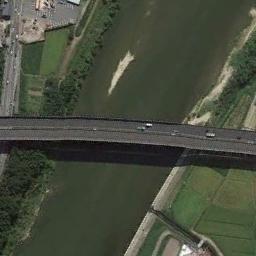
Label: bridge